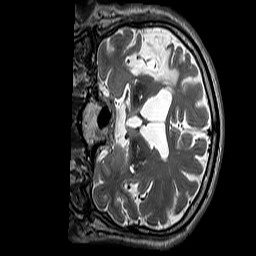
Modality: T2w
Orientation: coronal
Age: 65
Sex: male
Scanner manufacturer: siemens
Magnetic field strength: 3 T
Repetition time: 3.2 s
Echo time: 0.212 s